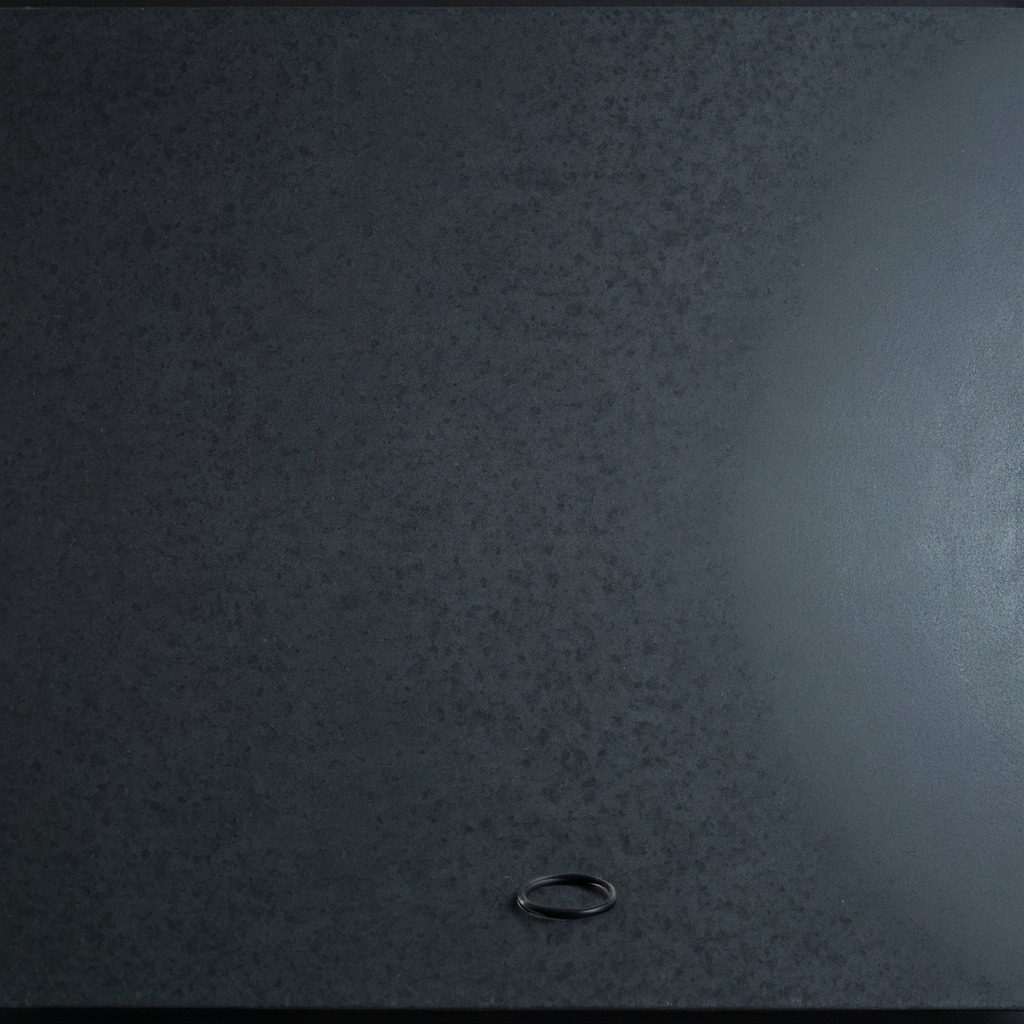
A rubber O-ring is lying on the clean granite table inside a workshop at night dim ambient light soft shadows worn but